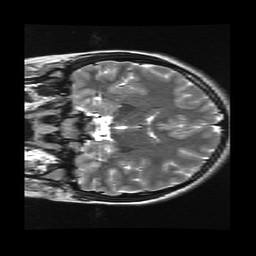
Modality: T2w
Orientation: coronal
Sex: female
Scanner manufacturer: ge
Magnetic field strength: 3 T
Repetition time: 5 s
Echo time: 0.1017 s